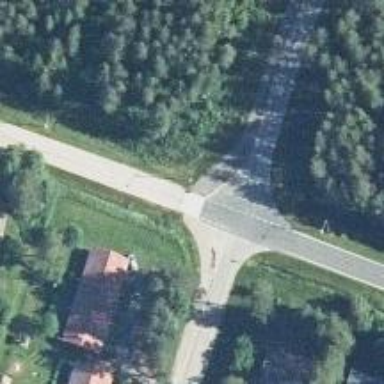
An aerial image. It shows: Asphalt cycleway with zebra crossing.